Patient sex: F
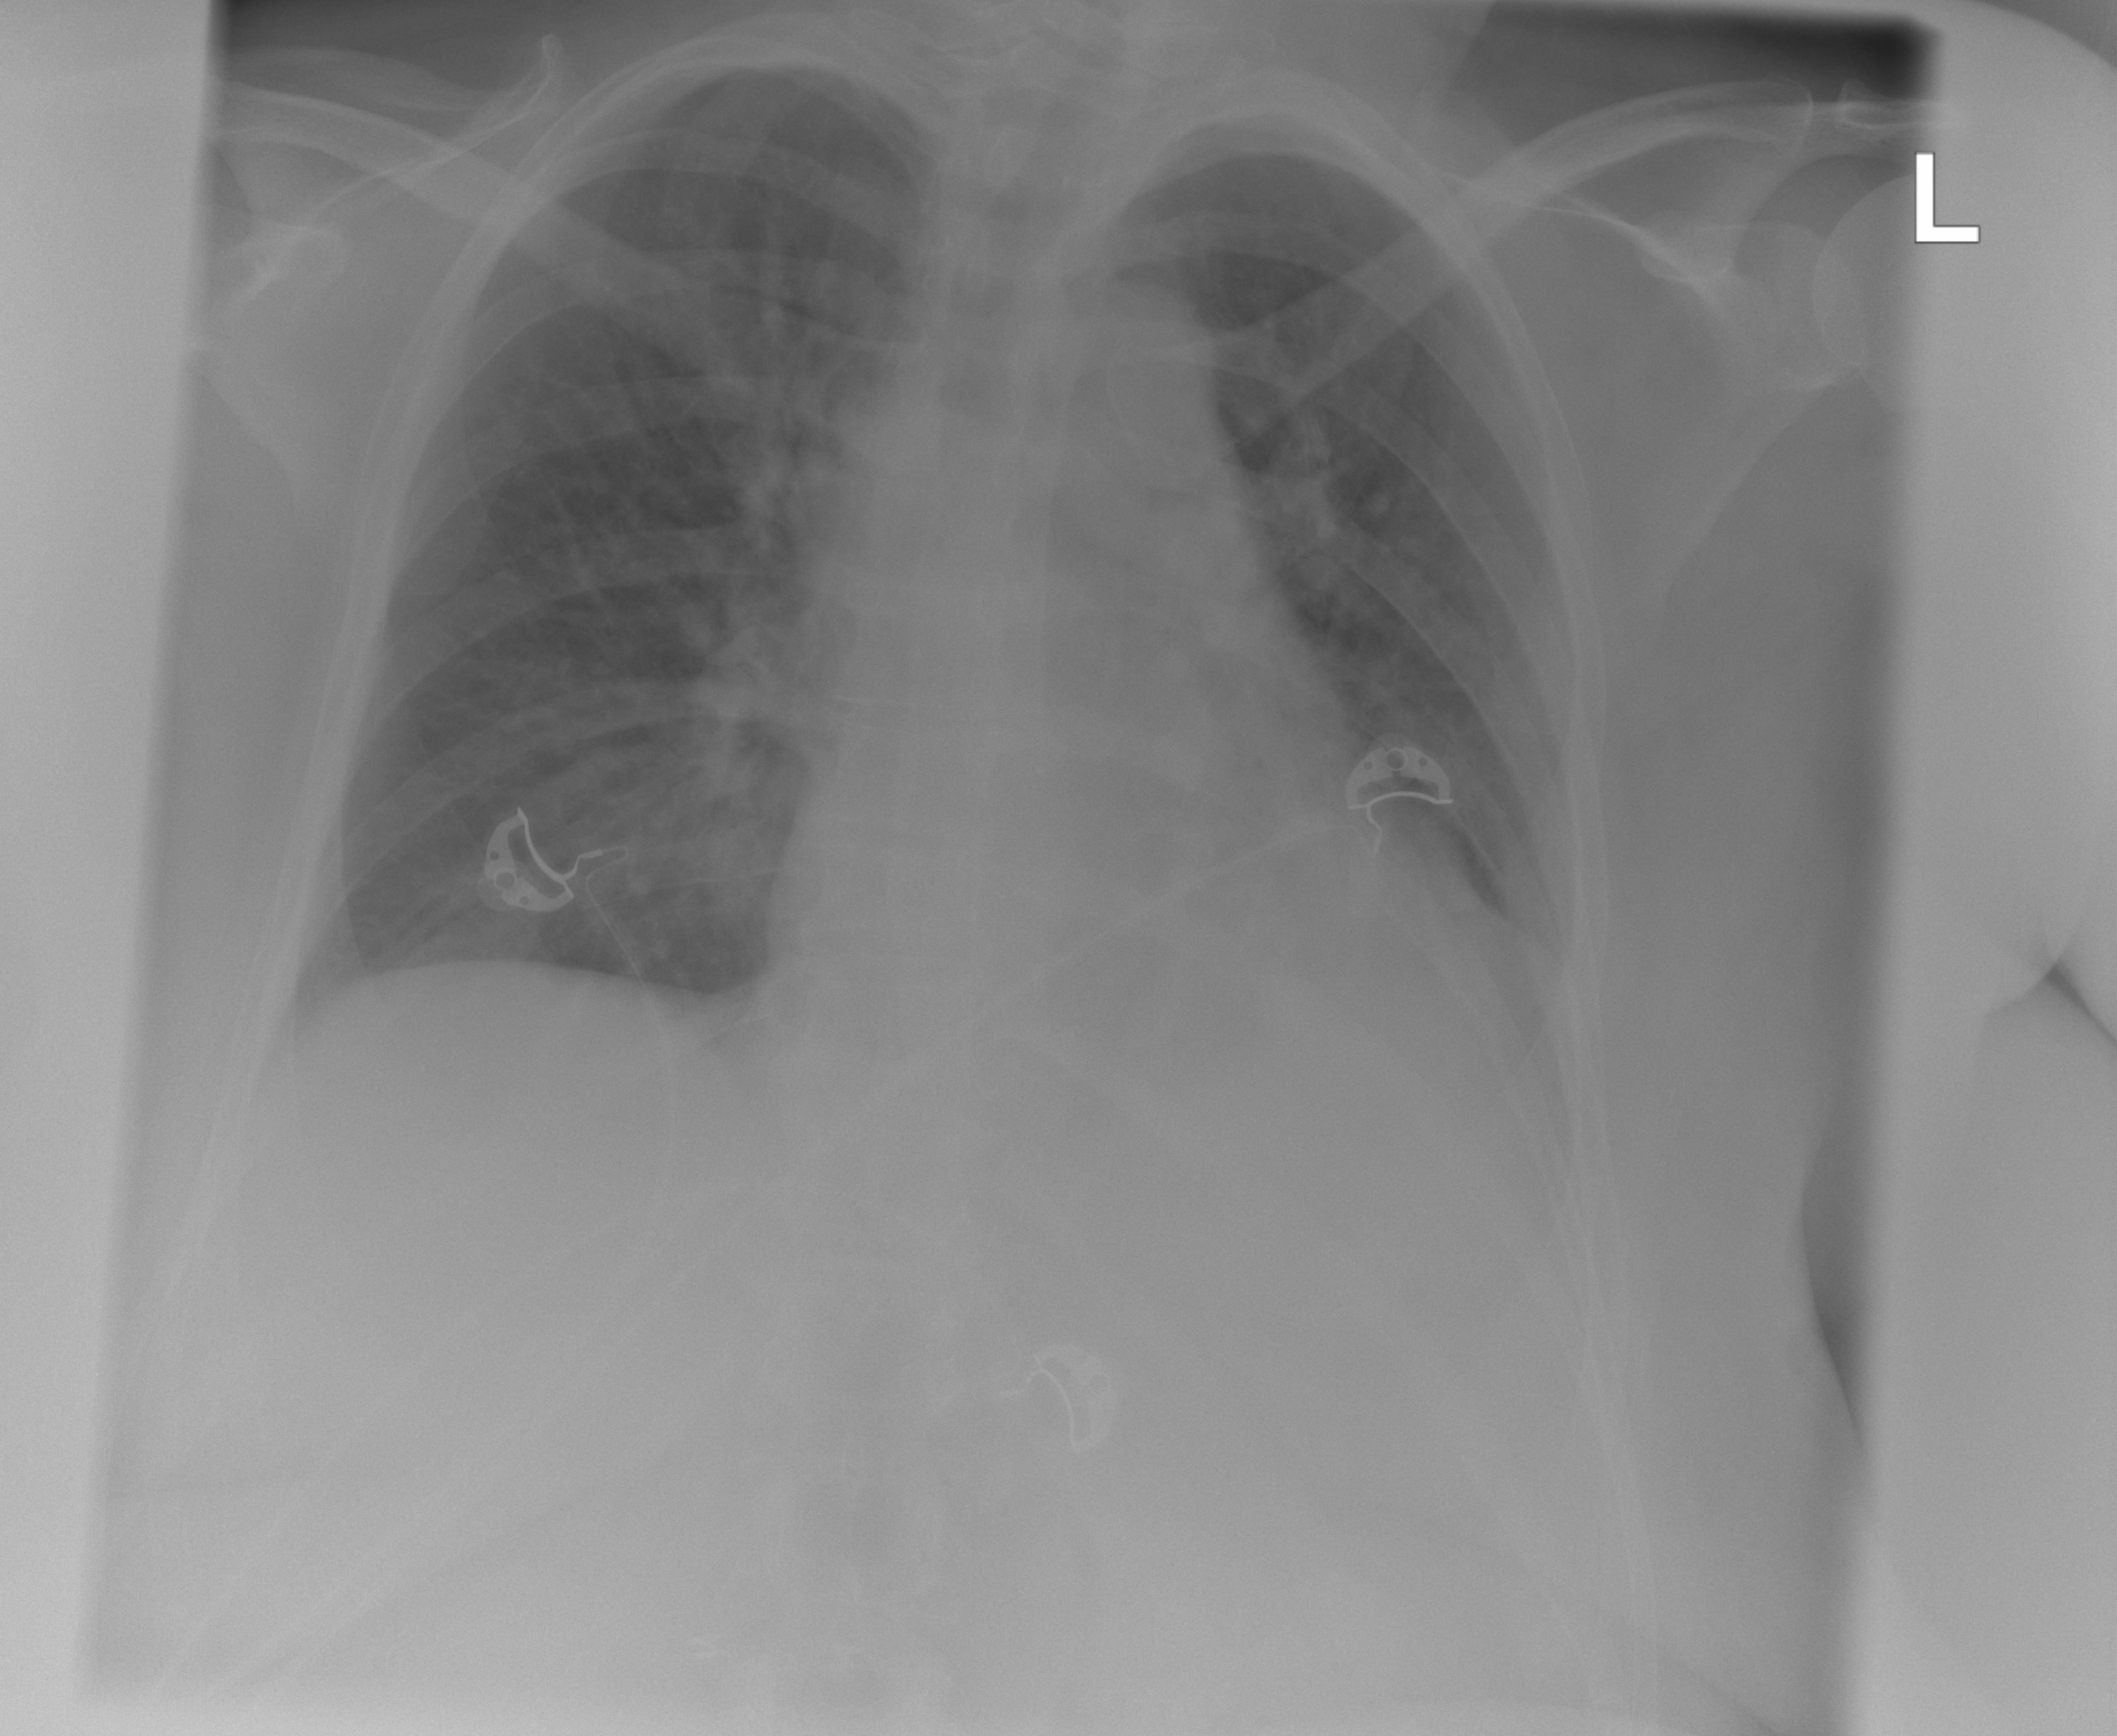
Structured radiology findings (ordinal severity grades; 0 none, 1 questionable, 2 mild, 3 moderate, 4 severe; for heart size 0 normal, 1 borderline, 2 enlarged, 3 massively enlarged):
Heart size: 0
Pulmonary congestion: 1
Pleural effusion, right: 0
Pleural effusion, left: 2
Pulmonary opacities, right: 1
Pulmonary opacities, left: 0
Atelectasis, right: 1
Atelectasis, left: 1